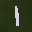
Label: 1